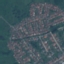
Label: Residential